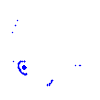
Particle: proton